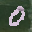
Label: 0